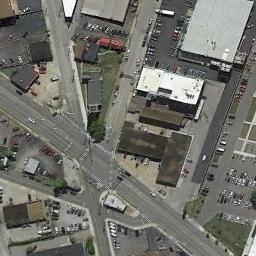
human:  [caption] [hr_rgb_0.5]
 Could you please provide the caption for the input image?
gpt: An intersection with normal traffic is between some buildings and parking lots .

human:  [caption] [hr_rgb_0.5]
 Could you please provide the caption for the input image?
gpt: There are cars at the crossroads .

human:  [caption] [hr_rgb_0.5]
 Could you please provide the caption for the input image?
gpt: There are some buildings and parking lots beside the intersection .

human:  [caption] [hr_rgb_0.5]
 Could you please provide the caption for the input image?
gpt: There are several moving vehicles on the road at the intersection, There are many buildings and some trees around the intersection, And many cars are parked in the open space beside the intersection .

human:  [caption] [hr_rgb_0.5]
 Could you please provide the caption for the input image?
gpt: There are many buildings beside the intersection .